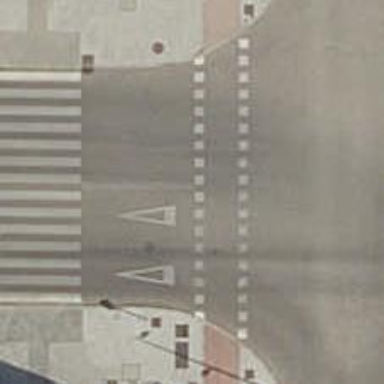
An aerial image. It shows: Road with "give way" sign.